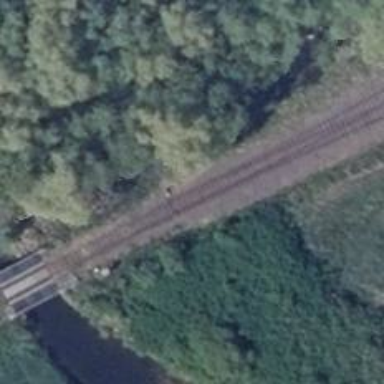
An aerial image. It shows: Railway switch with the turnout on the left side.